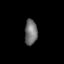
Tissue: prostate
Cell type: B cells
Senescence score: 0.7033
Nuclear area (px): 314
Mean DAPI intensity: 114.21